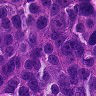
Metastatic tissue present: yes